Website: apple
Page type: cart
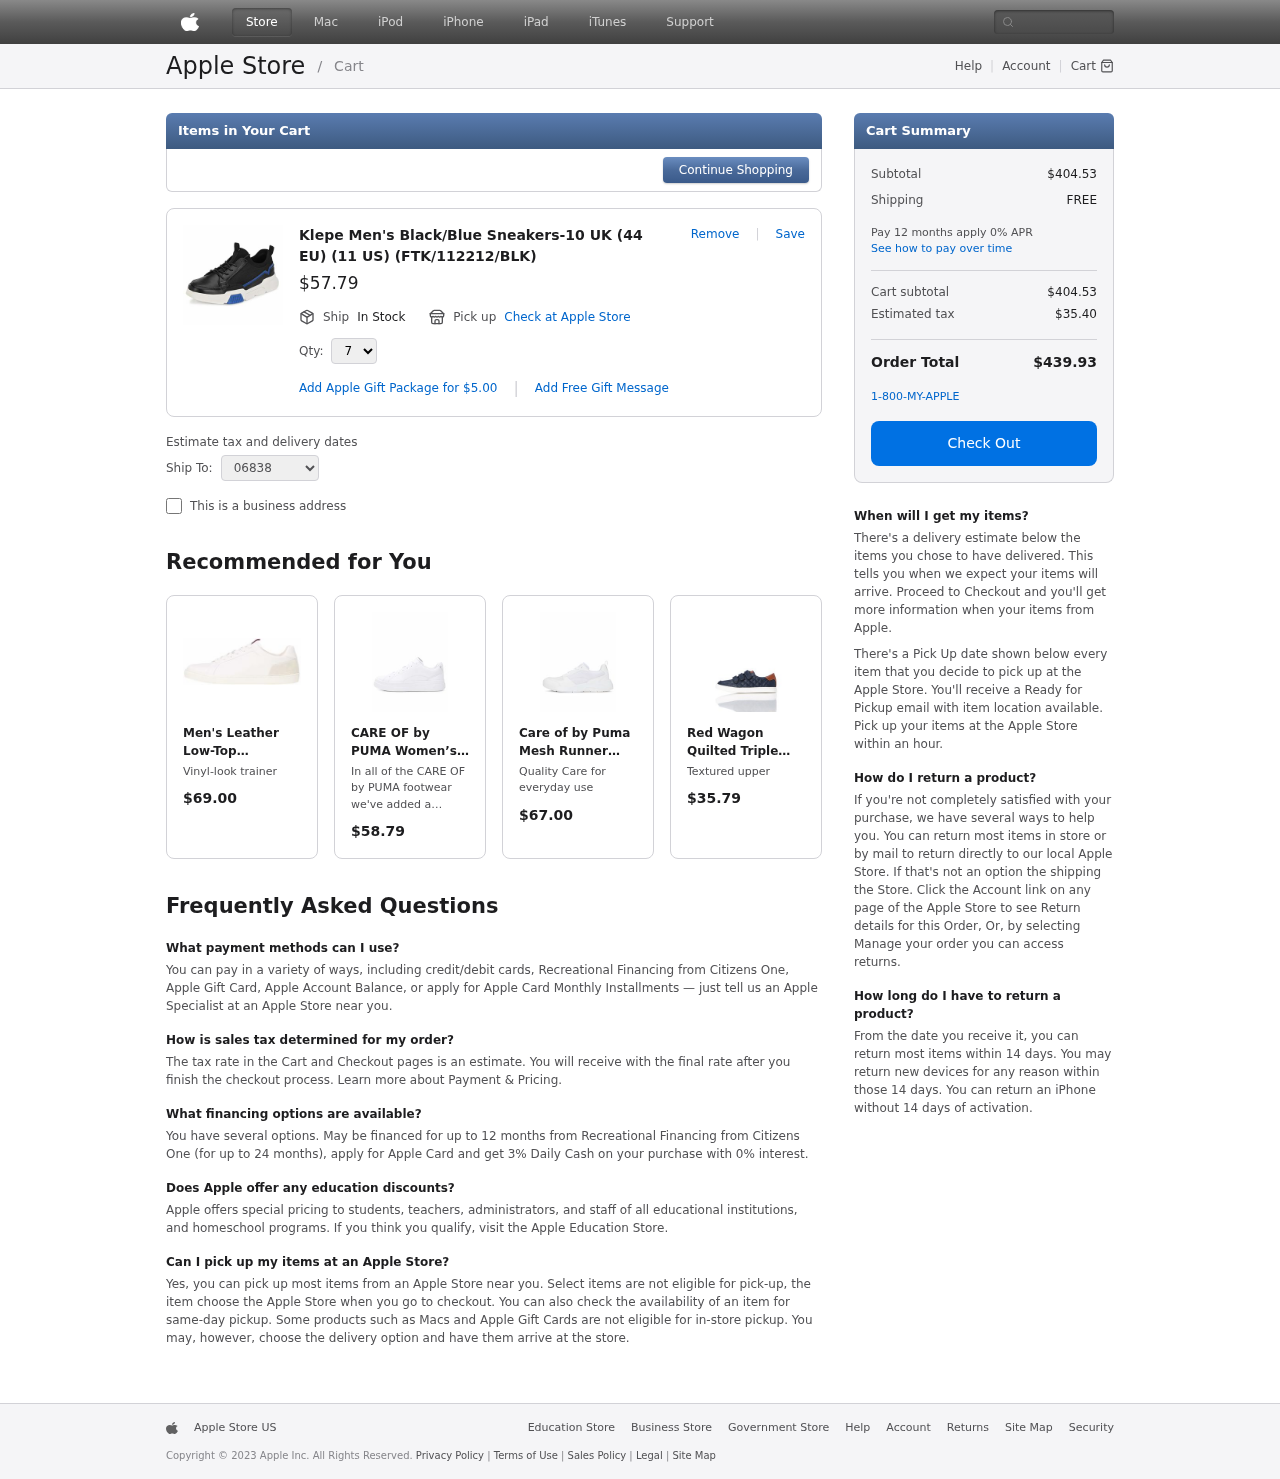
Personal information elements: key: PII_POSTCODE
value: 06838
Product elements: key: PRODUCT1_NAME
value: Klepe Men's Black/Blue Sneakers-10 UK (44 EU) (11 US) (FTK/112212/BLK)
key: PRODUCT1_PRICE
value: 57.79
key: PRODUCT1_QUANTITY
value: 7
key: PRODUCT2_DESC
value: Vinyl-look trainer
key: PRODUCT2_NAME
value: Men's Leather Low-Top Sneakers Biker Boots, White White, Women 2
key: PRODUCT2_PRICE
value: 69
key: PRODUCT3_DESC
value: In all of the CARE OF by PUMA footwear we've added a cushioned insole that is flexible and breathable to keep you comfortable throughout your busy lifestyle
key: PRODUCT3_NAME
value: CARE OF by PUMA Women’s Leather Platform Low-Top Sneakers
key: PRODUCT3_PRICE
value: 58.79
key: PRODUCT4_DESC
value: Quality Care for everyday use
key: PRODUCT4_NAME
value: Care of by Puma Mesh Runner Men's Low-Top Sneakers
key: PRODUCT4_PRICE
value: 67
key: PRODUCT5_DESC
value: Textured upper
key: PRODUCT5_NAME
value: Red Wagon Quilted Triple Strap Velcro, Boys’ Low-Top Sneakers
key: PRODUCT5_PRICE
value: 35.79
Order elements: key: ORDER_SUBTOTAL
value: $404.53
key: ORDER_SHIPPING_COST
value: FREE
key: ORDER_SUBTOTAL2
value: $404.53
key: ORDER_TAX
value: $35.40
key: ORDER_TOTAL
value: $439.93